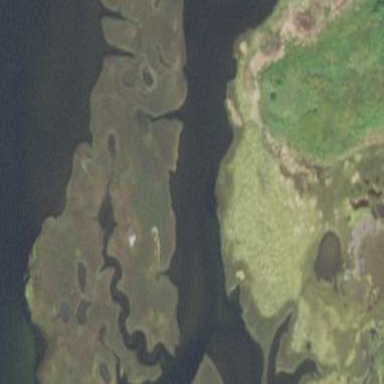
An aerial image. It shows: Saltmarsh wetland.